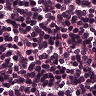
Metastatic tissue present: no